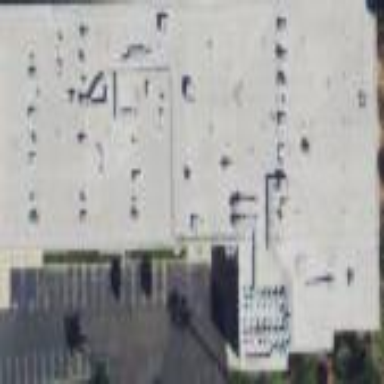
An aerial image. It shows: Industrial building.